Question: I'm trying to add ActionListener to JMenuItem in my java menu.
Here is a screenshot of the menu:

I want to add ActionListener to "Rectangle" JMenuItem in order to show up the rectangle shape upon clicking on the "Rectangle" menu item. I tried many times to add the ActionListener but I fail every time.
Here is my code:
Class "menubar.java" :
'''
import javax.swing.*;
public class menubar extends JFrame{
public menubar(){
JMenuBar menubar = new JMenuBar();
setJMenuBar(menubar);
JMenu shape = new JMenu("Shape");
menubar.add(shape);
JMenuItem rect = new JMenuItem("Rectangle");
shape.add(rect);
JMenuItem star = new JMenuItem("Star");
shape.add(star);
JMenu color = new JMenu("Color");
menubar.add(color);
JMenuItem black = new JMenuItem("Black");
color.add(black);
JMenuItem orange = new JMenuItem("Orange");
color.add(orange);
}
public static void main(String[] args) {
menubar gui = new menubar();
gui.setTitle("Menu Bar");
gui.setDefaultCloseOperation(JFrame.EXIT_ON_CLOSE);
shapes SPS = new shapes();
gui.add(SPS);
gui.setSize(500,300);
gui.setVisible(true);
gui.setLocationRelativeTo(null);
}
}
'''
Class "shapes.java" :
'''
import java.awt.*;
import java.awt.event.*;
import javax.swing.*;
public class shapes extends JPanel{
int midX = 220;
int midY = 90;
int radius[] = {60,20,50,20};
int nPoints = 16;
int[] X = new int[nPoints];
int[] Y = new int[nPoints];
public void paintComponent(Graphics gphcs){
super.paintComponent(gphcs);
this.setBackground(Color.WHITE);
gphcs.setColor(Color.BLUE);
gphcs.fillRect(20,35,100,30);
gphcs.setColor(Color.RED);
gphcs.drawString("Welcome to Java", 20, 20);
for (int i=0; i < nPoints; i++) {
double x = Math.cos(i * ((2 * Math.PI) / nPoints)) * radius[i % 4];
double y = Math.sin(i * ((2 * Math.PI) / nPoints)) * radius[i % 4];
X[i] = (int) x + midX;
Y[i] = (int) y + midY;
}
gphcs.setColor(Color.GREEN);
gphcs.fillPolygon(X, Y, nPoints);
}
}
'''
I would be very thankful if anybody helped me with this issue.
Thanks for your time..
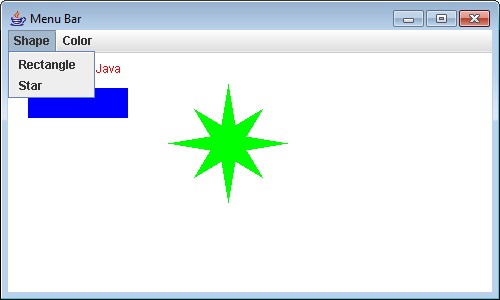
Answer: One way that you can add an ActionListener to your container is :
> > public class JMenuClass extends JFrame implements ActionListener
Then, for each JMenuItem that you need a listener, you would do
> > item.addActionListener(this)
At the bottom of your class, you would need to add your actionPerformed methods, or however you want to implement it.
Cheers